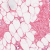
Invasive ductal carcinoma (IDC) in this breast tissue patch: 0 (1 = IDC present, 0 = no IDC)